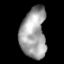
Tissue: lung
Cell type: Endothelial cells
Senescence score: 0.2287
Nuclear area (px): 1259
Mean DAPI intensity: 161.158